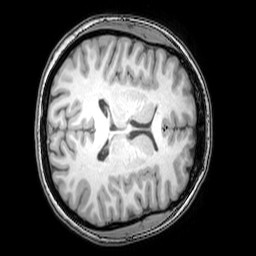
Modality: T1w
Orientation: axial
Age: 24
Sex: female
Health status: healthy
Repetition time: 0.081 s
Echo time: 0.037 s